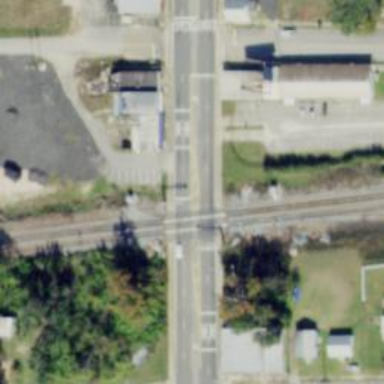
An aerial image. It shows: Level crossing with lights at the railway.